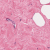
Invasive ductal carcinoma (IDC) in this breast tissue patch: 0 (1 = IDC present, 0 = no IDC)